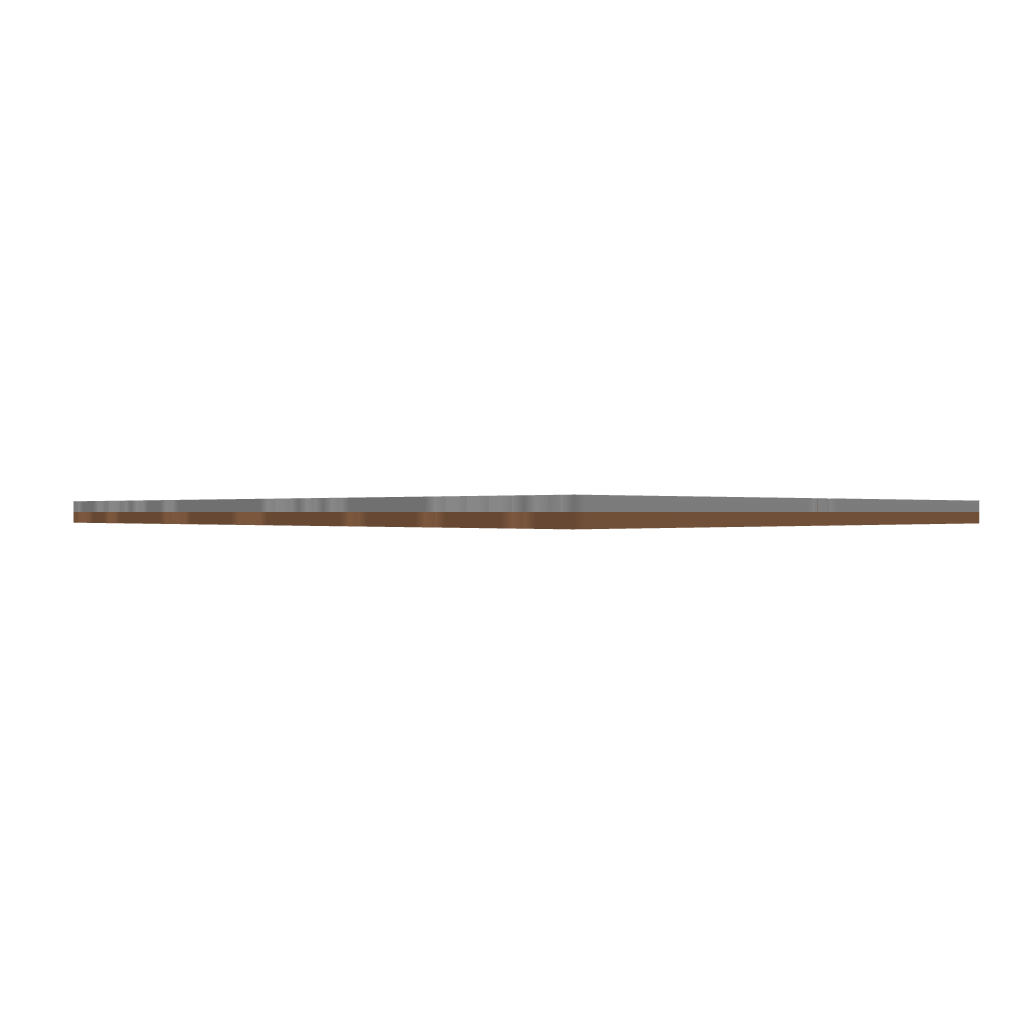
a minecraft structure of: TNT-TAG SMALL ARENA